Question: I want to set the back ground to the transparent , so I have set the following code in
'''
styles.xml
<style name="dialog" parent="@android:style/Theme.Dialog">
<item name="android:windowFrame">@null</item>
<item name="android:windowIsFloating">true</item>
<item name="android:windowContentOverlay">@null</item>
<item name="android:windowAnimationStyle">@android:style/Animation.Dialog</item>
<item name="android:windowSoftInputMode">stateUnspecified|adjustPan</item>
<item name="android:windowBackground">@android:color/transparent</item>
<item name="android:windowNoTitle">true</item>
</style>
'''
And I have use the 'Progressdialog' like the following code in 'JAVA file' and in 'fragment'.
'''
Activity activity = getActivity() ;
mProgressDialog = new ProgressDialog(activity,R.style.dialog) ;
mProgressDialog.setCancelable(false) ;
mProgressDialog.show() ;
'''
But I get the progress like the following picture , and it doesn't has transparent background.

Why the background doesn't change to the transparent ?
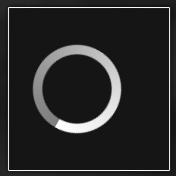
Answer: create custom 'MyTheme' in 'values\styles.xml'
'''
<style name="MyTheme" parent="android:Theme.Holo.Dialog">
<item name="android:alertDialogStyle">@style/CustomAlertDialogStyle</item>
<item name="android:windowBackground">@android:color/transparent</item>
<item name="android:textColorPrimary">#FFFFFF</item>
<item name="android:backgroundDimEnabled">false</item>
<item name="android:textColor">#FFFFFF</item>
<item name="android:textStyle">normal</item>
<item name="android:textSize">12sp</item>
</style>
'''
And also add this 'CustomAlertDialogStyle' in 'values\styles.xml'
'''
<style name="CustomAlertDialogStyle">
<item name="android:bottomBright">@android:color/transparent</item>
<item name="android:bottomDark">@android:color/transparent</item>
<item name="android:bottomMedium">@android:color/transparent</item>
<item name="android:centerBright">@android:color/transparent</item>
<item name="android:centerDark">@android:color/transparent</item>
<item name="android:centerMedium">@android:color/transparent</item>
<item name="android:fullBright">@android:color/transparent</item>
<item name="android:fullDark">@android:color/transparent</item>
<item name="android:topBright">@android:color/transparent</item>
<item name="android:topDark">@android:color/transparent</item>
</style>
'''
And set 'ProgressDialog' like:
'''
pd = new ProgressDialog(getActivity(),R.style.MyTheme);
pd.setCancelable(false);
pd.setProgressStyle(android.R.style.Widget_ProgressBar_Small);
pd.show();
'''